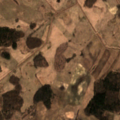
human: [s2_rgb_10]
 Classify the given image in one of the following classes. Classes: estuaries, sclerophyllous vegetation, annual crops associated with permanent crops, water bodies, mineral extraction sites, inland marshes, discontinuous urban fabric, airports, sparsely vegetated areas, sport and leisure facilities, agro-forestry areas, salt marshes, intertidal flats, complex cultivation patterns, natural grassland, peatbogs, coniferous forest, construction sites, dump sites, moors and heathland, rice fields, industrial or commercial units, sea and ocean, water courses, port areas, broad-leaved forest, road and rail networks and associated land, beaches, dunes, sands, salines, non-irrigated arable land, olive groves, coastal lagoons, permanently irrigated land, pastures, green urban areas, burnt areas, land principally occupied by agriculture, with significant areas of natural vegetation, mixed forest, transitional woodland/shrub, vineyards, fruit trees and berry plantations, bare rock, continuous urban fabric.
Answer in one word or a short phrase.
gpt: non-irrigated arable land, pastures, land principally occupied by agriculture, with significant areas of natural vegetation, mixed forest, transitional woodland/shrub